Question:
Why does this work?
'''
private void button1_Click(object sender, EventArgs e)
{
if (!checkBox1.Checked)
{
MessageBox.Show("The box is not checked!");
}
if (checkBox1.Checked == true)
{
if (label1.BackColor == Color.Red)
{
label1.BackColor = Color.Blue;
}
else
{
label1.BackColor = Color.Red;
}
}
}
'''
But this doesn't?
'''
private void button1_Click(object sender, EventArgs e)
{
if (!checkBox1.Checked)
{
MessageBox.Show("The box is not checked!");
}
if (checkBox1.Checked == true)
{
if (label1.BackColor == Color.Red)
{
label1.BackColor = Color.Blue;
}
if (label1.BackColor == Color.Blue)
{
label1.BackColor = Color.Red;
}
}
}
'''
I would think that the compliler would read the lines each time I press the button so it should not be any different to have two if statements after each other.
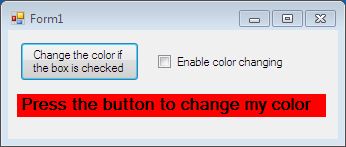
Answer: You are changing to blue if it was red your are changing it to red if it was blue. Basically first if first 'if' will change it to blue then second 'if' will change it back to red. It works this way because instructions are executed sequentially, so your second 'if' is always checked after your first 'if'. Just use 'else if' so second 'if' won't work if first one fired:
'''
// if red then change to blue
if (label1.BackColor == Color.Red)
{
label1.BackColor = Color.Blue;
}
// otherwise, if blue then change to red
// this condition will be checked if first "if" was false
else if (label1.BackColor == Color.Blue)
{
label1.BackColor = Color.Red;
}
'''